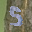
Label: 5